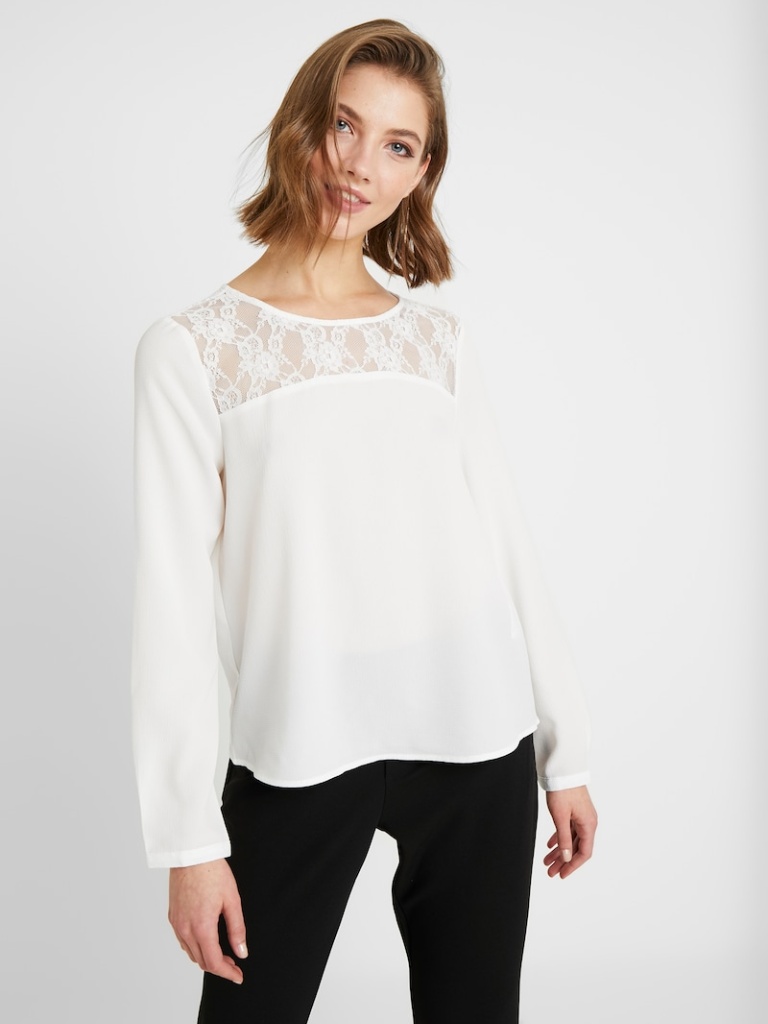
chiffon relaxed a long-sleeved with the sleeves down hip length Untucked crew blouse